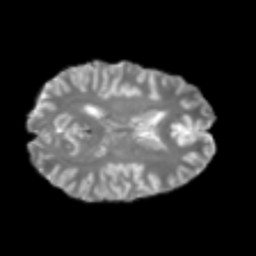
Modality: T2w
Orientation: axial
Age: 25
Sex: male
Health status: healthy
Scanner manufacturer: philips
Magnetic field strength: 3 T
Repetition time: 10.37 s
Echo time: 0.0712 s